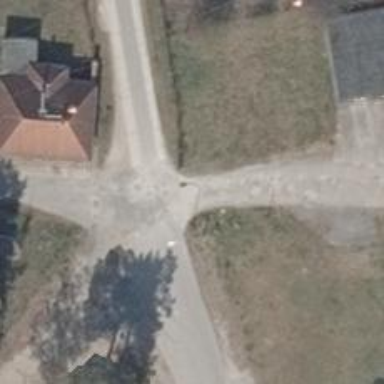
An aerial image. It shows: Road with stop sign.